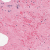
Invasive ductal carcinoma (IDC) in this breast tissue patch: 0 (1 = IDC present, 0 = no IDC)